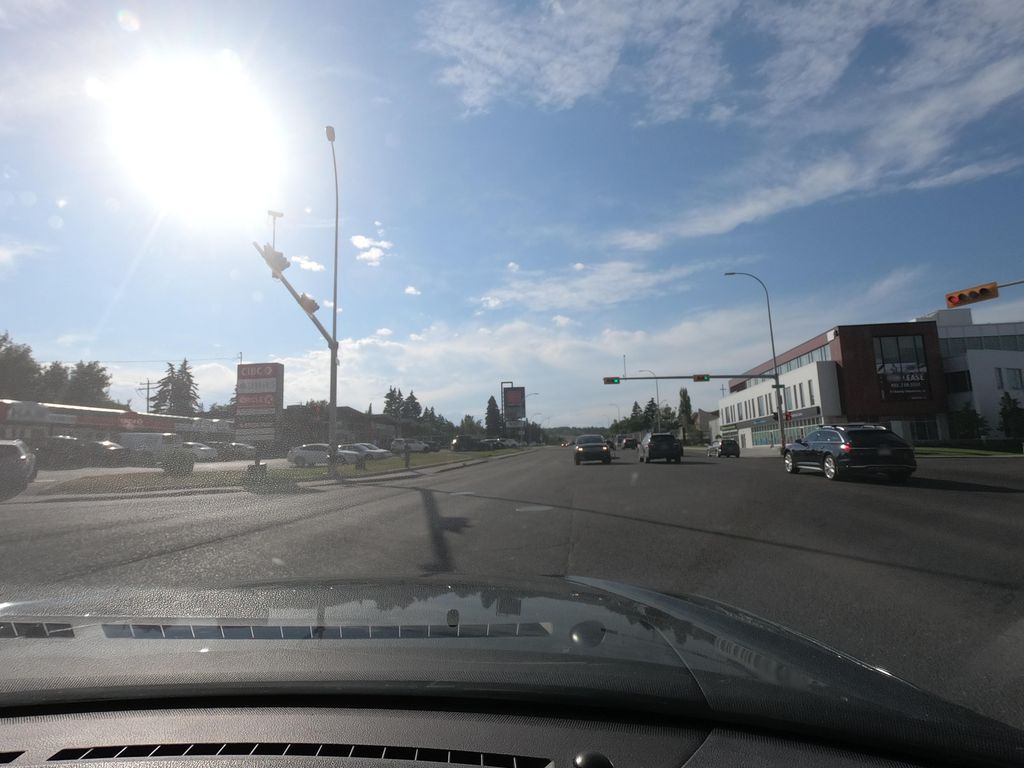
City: calgary